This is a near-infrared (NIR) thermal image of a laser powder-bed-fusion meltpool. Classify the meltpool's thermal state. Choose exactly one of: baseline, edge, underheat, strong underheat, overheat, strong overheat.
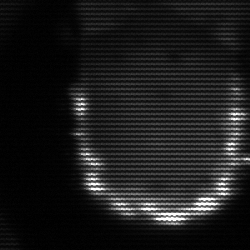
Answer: baseline